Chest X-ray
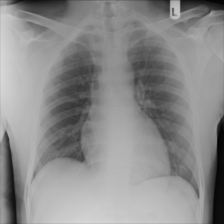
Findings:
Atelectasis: negative
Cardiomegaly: negative
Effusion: negative
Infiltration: negative
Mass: negative
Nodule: negative
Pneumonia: negative
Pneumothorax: negative
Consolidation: negative
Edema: negative
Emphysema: negative
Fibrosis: negative
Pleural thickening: negative
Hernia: negative